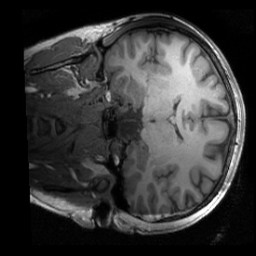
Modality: T1w
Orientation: coronal
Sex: female